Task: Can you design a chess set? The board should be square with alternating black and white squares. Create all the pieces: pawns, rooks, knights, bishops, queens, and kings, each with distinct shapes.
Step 2699:
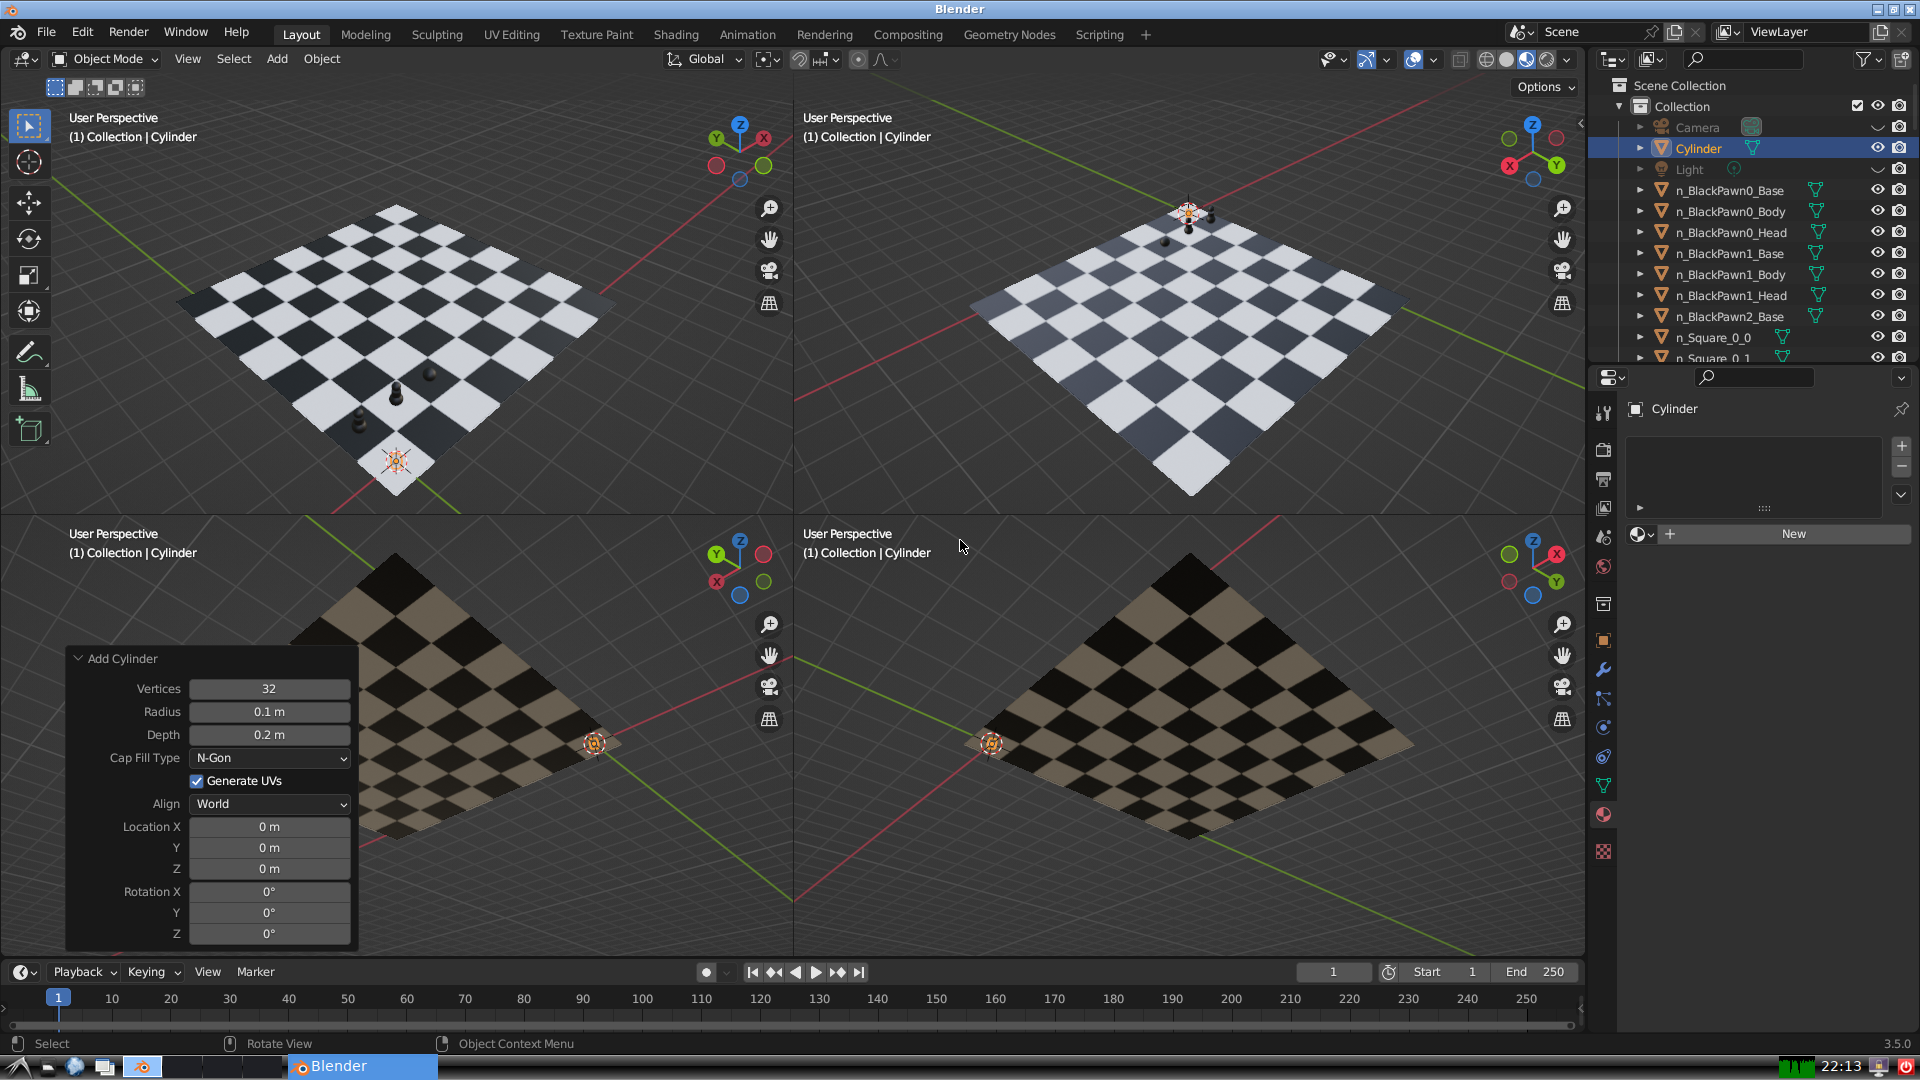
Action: {"mouse_move": [270, 731]}